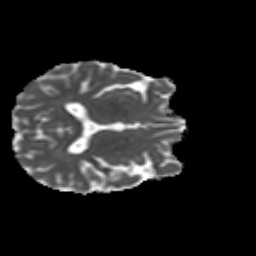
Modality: MD
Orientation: axial
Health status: ill
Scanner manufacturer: siemens
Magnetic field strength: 3 T
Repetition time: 13.7 s
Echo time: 0.098 s